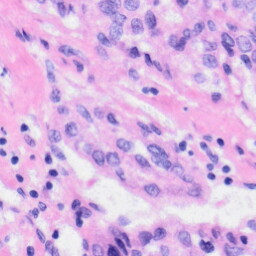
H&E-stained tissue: Liver